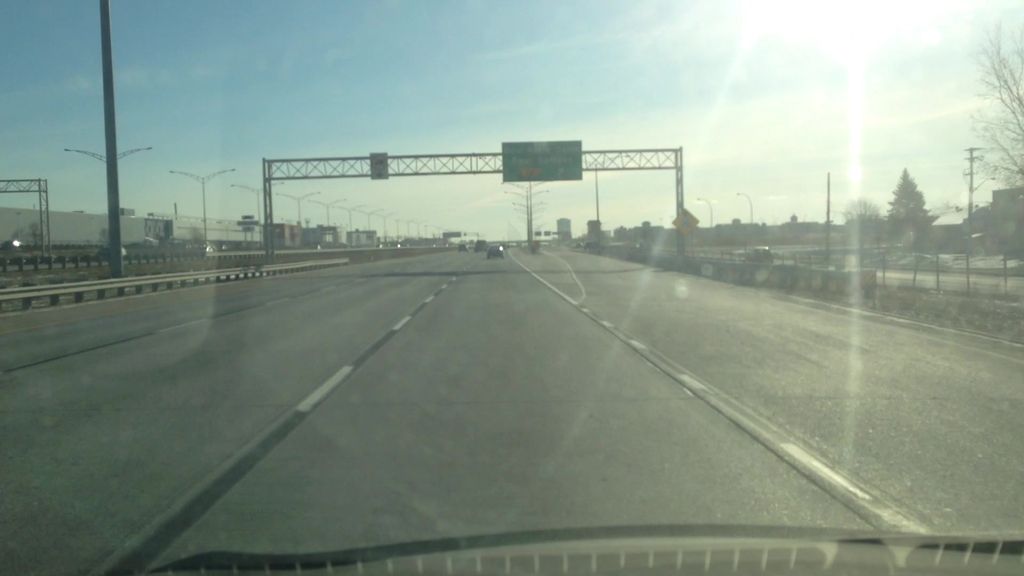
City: montreal